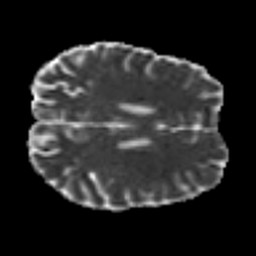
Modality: MD
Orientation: axial
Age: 21
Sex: male
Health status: healthy
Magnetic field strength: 3 T
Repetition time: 7 s
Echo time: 0.0926 s